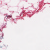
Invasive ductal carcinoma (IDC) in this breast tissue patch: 0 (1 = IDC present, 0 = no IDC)